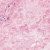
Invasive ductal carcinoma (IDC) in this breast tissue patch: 0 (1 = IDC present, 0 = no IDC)